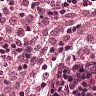
Metastatic tissue present: no